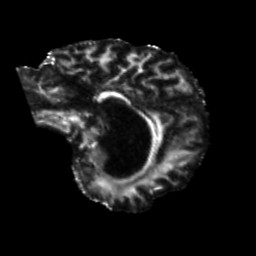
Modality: FA
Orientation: sagittal
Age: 31
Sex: female
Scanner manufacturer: siemens
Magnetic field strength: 3 T
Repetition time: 5.25 s
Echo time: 0.08 s